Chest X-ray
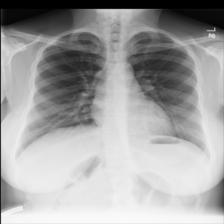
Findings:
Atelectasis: negative
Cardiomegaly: negative
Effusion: negative
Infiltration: negative
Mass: negative
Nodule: negative
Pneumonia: negative
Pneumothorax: negative
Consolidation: negative
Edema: negative
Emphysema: negative
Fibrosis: negative
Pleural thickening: negative
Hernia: negative